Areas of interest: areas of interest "Science and Technology Museum"
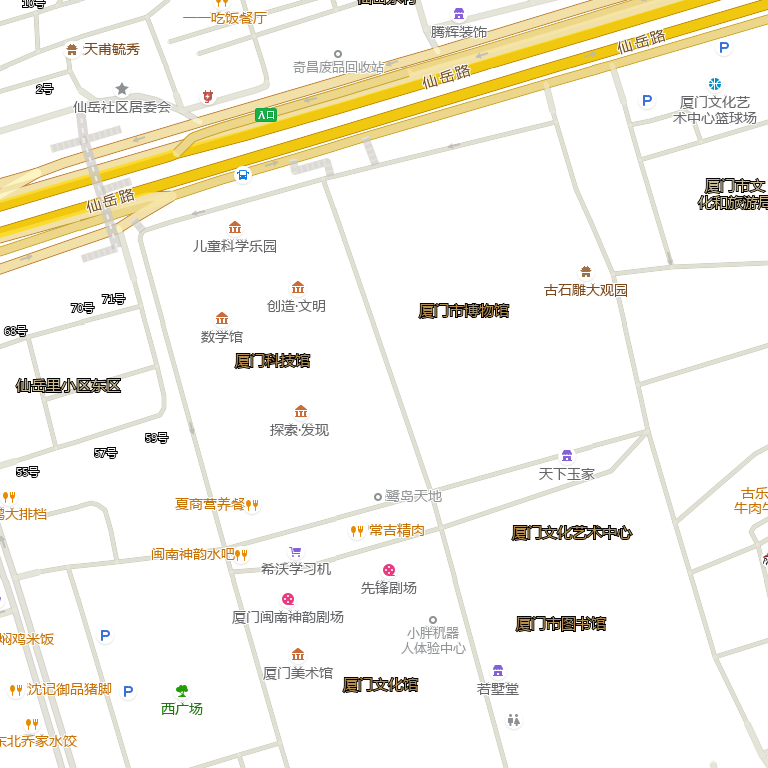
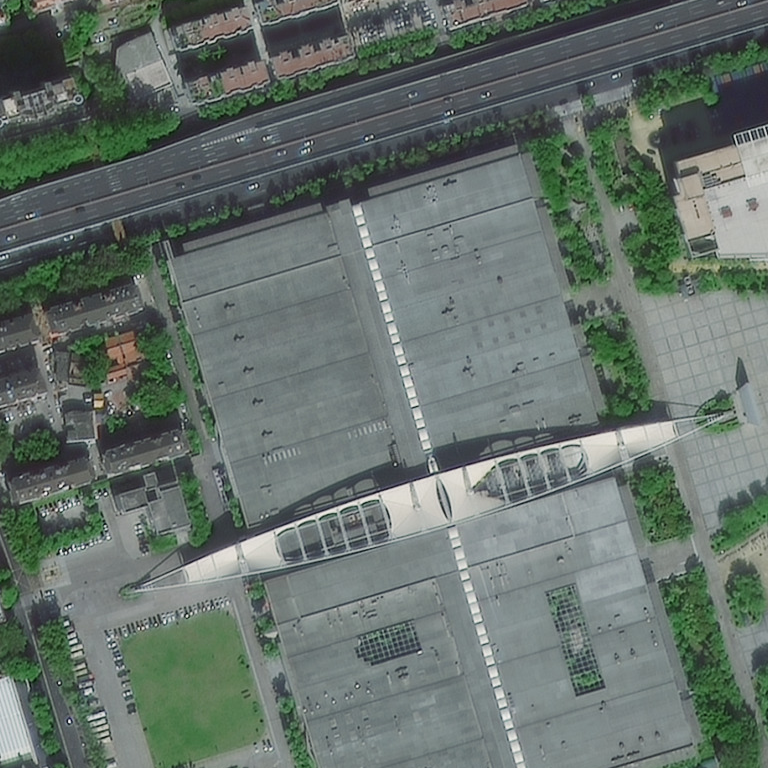